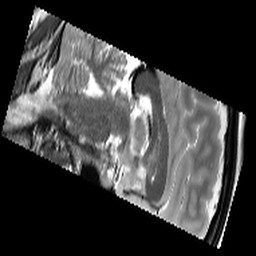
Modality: T2starw
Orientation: sagittal
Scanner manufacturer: siemens
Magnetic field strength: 3 T
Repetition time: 9.86 s
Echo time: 0.05 s